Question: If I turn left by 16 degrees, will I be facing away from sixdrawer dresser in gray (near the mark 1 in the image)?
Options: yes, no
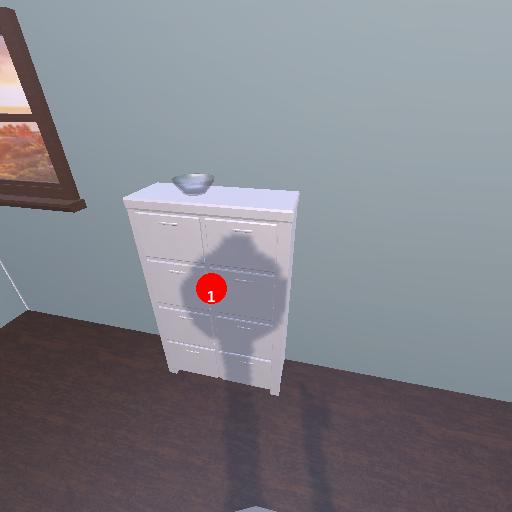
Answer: yes